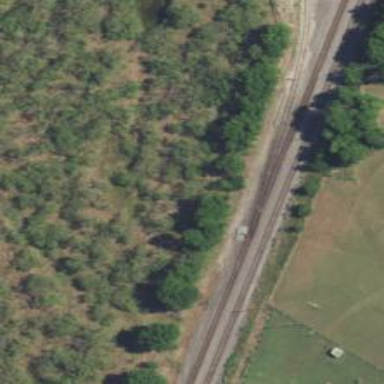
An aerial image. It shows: Railway track.